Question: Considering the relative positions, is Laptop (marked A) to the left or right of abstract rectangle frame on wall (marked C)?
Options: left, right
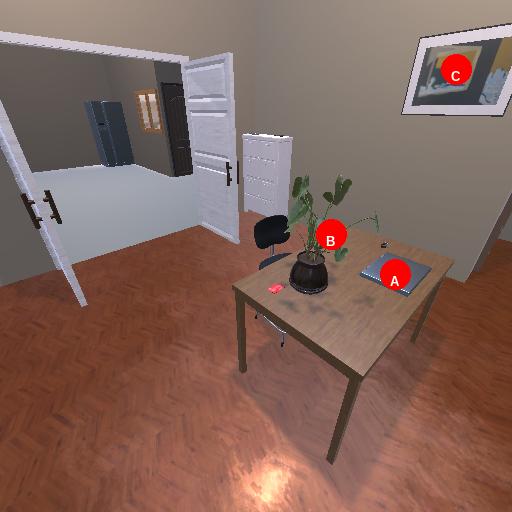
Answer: left